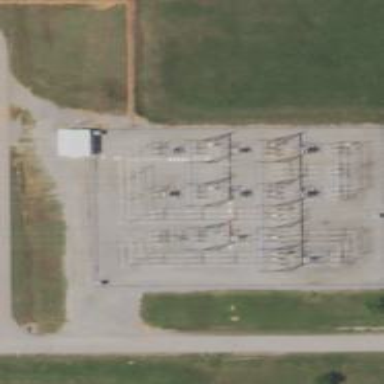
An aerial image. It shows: Switch for power supply.